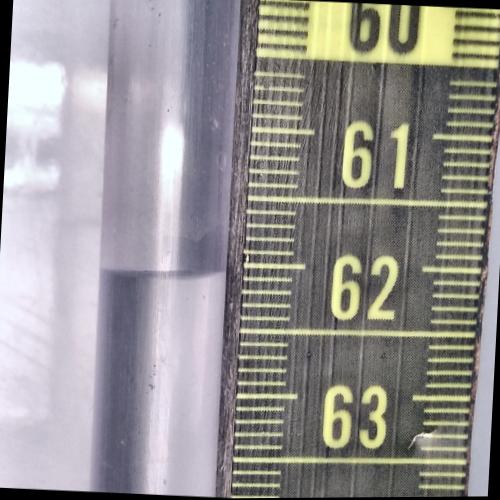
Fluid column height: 62.1 cm